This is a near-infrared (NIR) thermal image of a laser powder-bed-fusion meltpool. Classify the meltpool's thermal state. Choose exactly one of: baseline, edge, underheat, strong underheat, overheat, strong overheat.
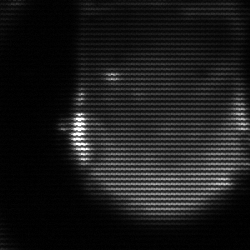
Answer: edge